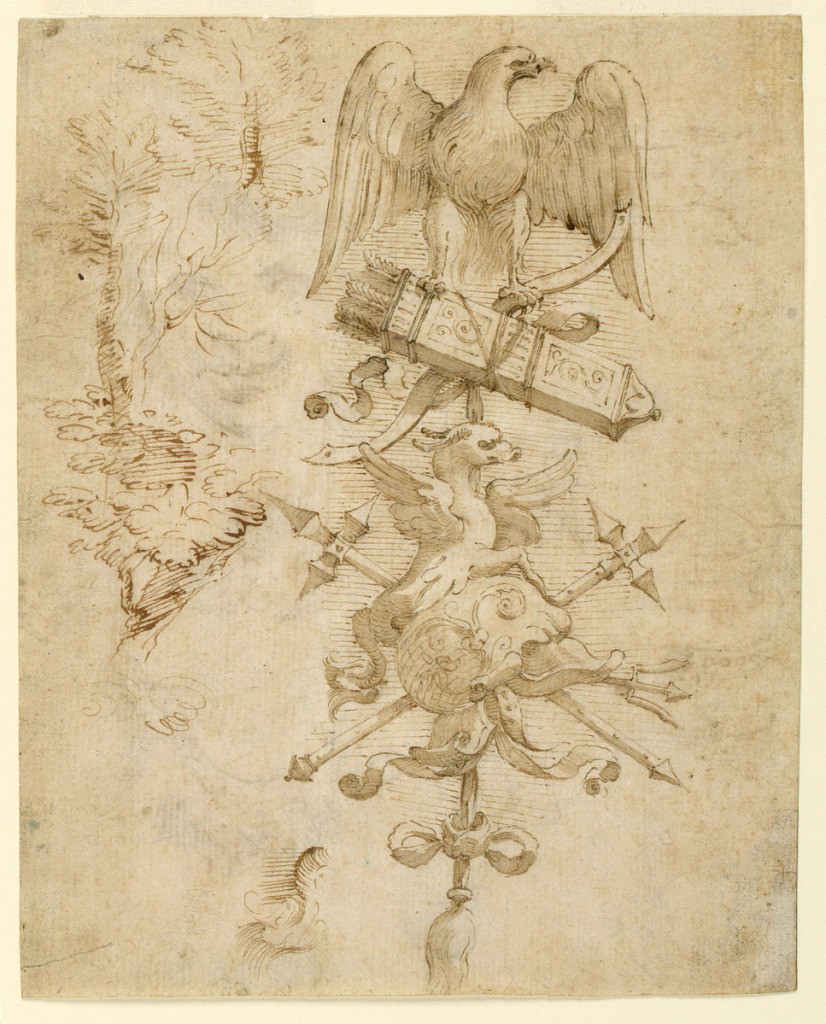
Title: Study of a Trophy, with a Landscape Beyond
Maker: Unknown
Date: mid- 16th century
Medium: Pen and brown ink, brush and brown wash on white laid paper
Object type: Drawing
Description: A trophy of arms hanging from a quiver crossed with a bow; upon them stands a displayed eagle; below is a bow-knot and a tassel; beside at left is the sketch of a tree; verso, at right, sketch of the face of a youngster, shown from the front; below: sketch of an escutcheon with a mask on top and a festoon below. (RB '45)